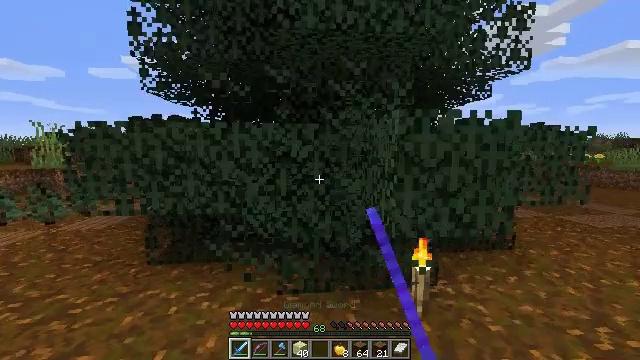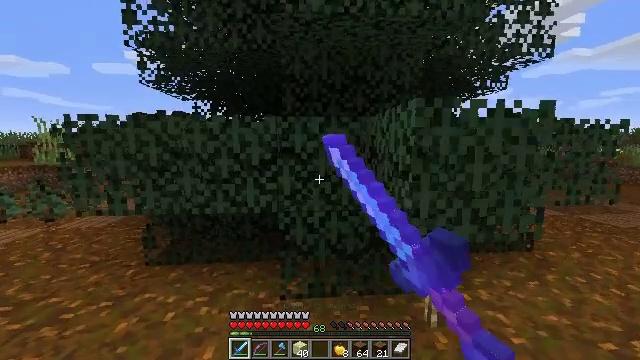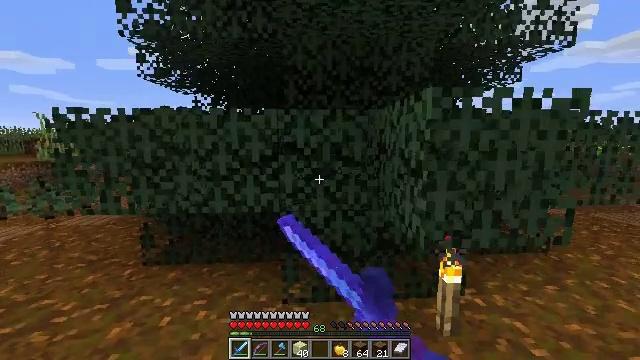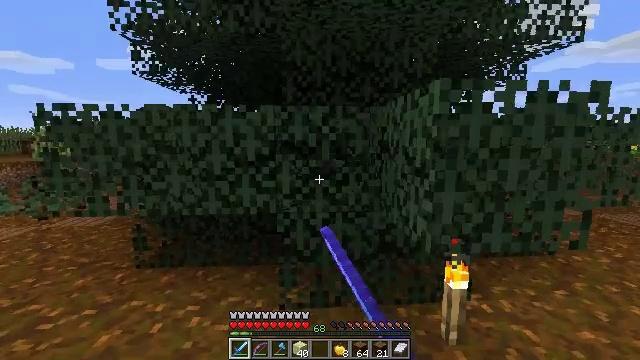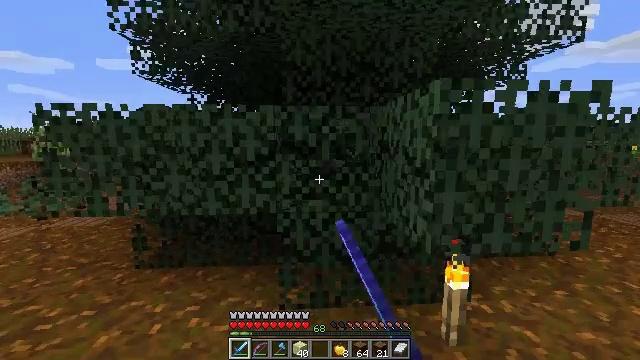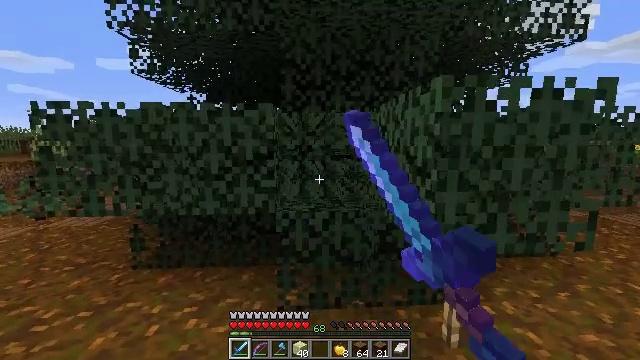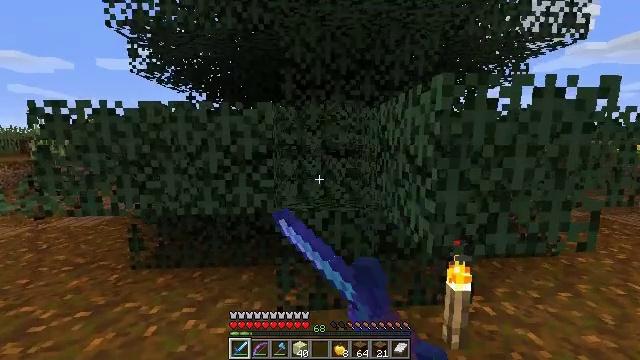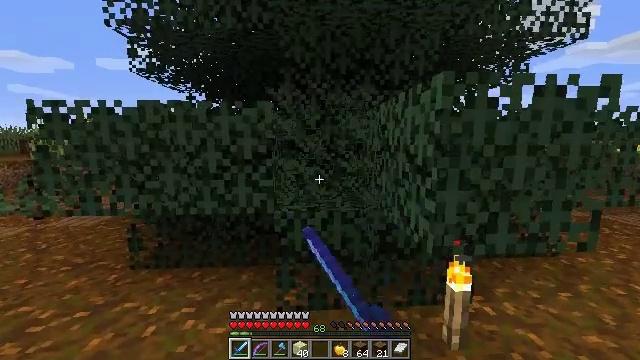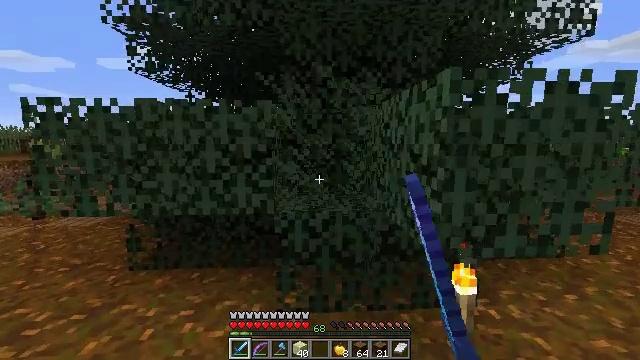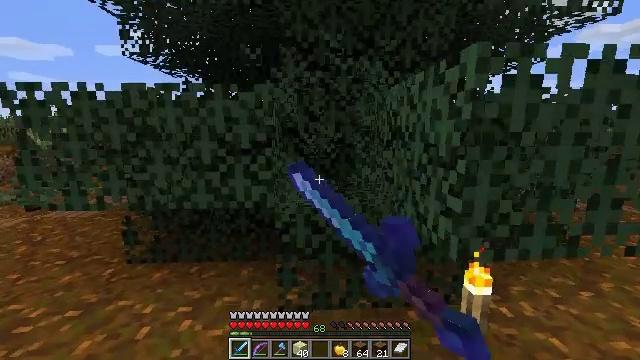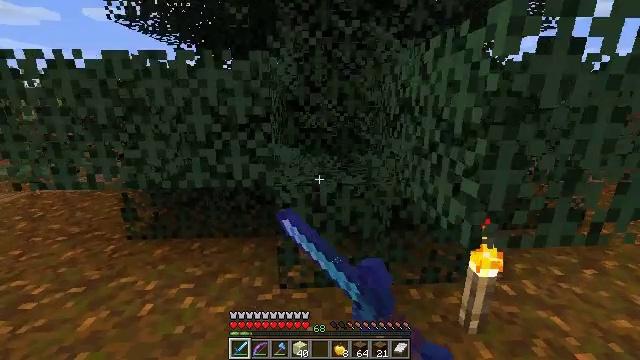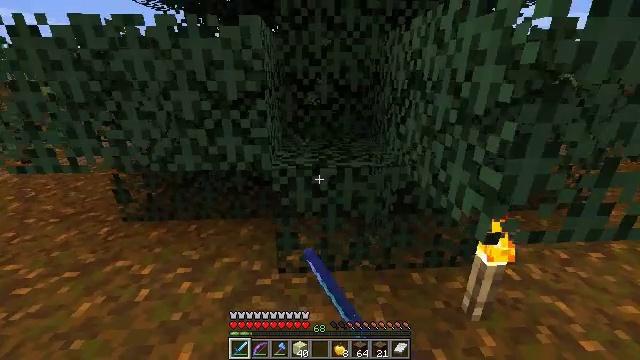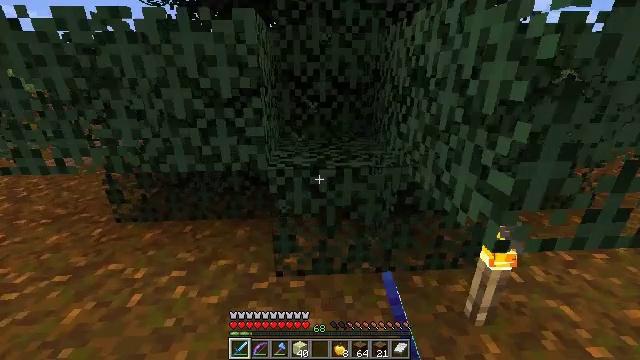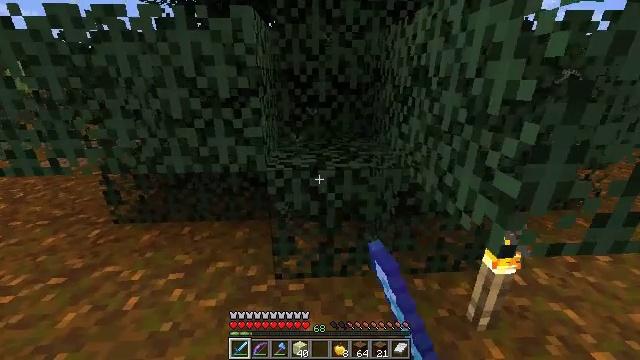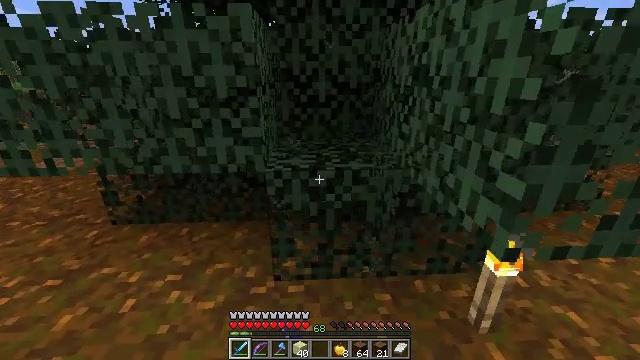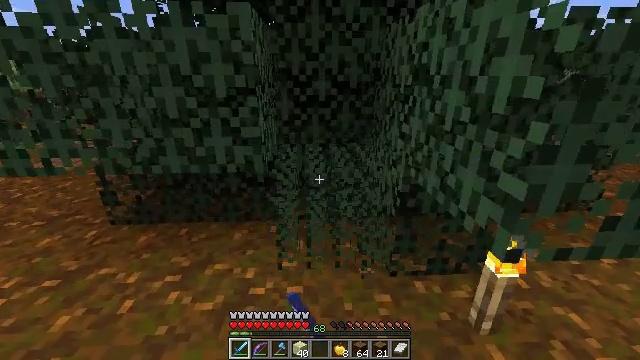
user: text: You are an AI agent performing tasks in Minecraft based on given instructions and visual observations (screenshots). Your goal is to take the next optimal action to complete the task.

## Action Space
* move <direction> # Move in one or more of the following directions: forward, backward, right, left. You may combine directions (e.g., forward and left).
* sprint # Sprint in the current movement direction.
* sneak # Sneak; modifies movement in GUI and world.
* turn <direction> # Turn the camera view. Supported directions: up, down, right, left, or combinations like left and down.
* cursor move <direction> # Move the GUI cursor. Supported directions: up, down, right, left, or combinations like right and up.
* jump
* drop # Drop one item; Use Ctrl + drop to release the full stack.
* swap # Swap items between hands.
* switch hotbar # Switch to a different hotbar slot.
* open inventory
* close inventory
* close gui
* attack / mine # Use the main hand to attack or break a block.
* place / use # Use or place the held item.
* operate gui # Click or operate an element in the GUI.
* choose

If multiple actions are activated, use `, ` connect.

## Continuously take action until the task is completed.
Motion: motion action
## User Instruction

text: Destroy the spruce leaves to get sticks and saplings.
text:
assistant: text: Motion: move forward, turn left, attack / mine
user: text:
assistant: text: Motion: attack / mine
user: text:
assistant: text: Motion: attack / mine
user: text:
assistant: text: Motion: attack / mine
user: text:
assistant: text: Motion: attack / mine
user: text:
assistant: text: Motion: attack / mine
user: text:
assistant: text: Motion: attack / mine
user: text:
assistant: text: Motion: move forward, attack / mine
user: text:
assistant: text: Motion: move forward, turn down, attack / mine
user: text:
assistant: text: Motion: move forward, turn down, attack / mine
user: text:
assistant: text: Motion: turn down, attack / mine
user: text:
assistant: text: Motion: attack / mine
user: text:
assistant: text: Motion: attack / mine
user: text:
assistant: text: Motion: attack / mine
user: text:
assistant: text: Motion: attack / mine
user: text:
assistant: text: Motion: attack / mine
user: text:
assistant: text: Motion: move forward, turn up, attack / mine
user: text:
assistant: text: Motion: move forward, turn up, attack / mine
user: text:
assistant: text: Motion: move forward, turn up, attack / mine
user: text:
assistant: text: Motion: move forward, turn up, attack / mine
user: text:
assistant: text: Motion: attack / mine
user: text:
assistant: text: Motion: attack / mine
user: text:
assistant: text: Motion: attack / mine
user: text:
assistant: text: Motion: attack / mine
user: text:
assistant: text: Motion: attack / mine
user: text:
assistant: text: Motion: move right, turn down, attack / mine
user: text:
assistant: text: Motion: move right, turn left and down, attack / mine
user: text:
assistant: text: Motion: move right, turn down, attack / mine
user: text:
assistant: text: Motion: turn left and down, attack / mine
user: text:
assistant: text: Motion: turn down, attack / mine